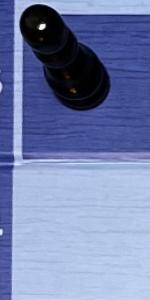
Label: Empty